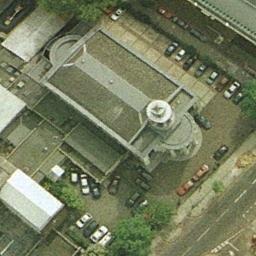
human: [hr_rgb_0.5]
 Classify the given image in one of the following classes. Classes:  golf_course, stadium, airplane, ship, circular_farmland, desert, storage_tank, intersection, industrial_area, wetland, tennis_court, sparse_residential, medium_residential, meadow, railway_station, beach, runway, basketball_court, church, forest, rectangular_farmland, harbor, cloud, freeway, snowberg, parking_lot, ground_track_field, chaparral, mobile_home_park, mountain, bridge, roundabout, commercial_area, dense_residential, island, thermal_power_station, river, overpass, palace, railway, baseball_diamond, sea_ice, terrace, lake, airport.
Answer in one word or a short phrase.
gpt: church